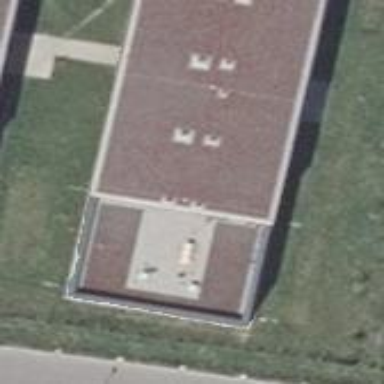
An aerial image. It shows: Dormitory building.